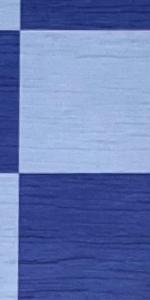
Label: Empty